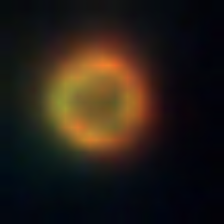
Taxon: NanoPlankton
Group: Other